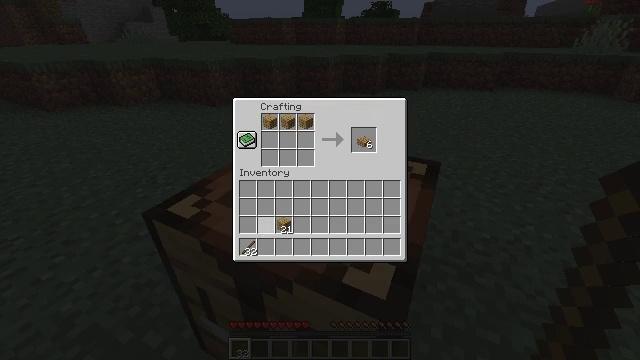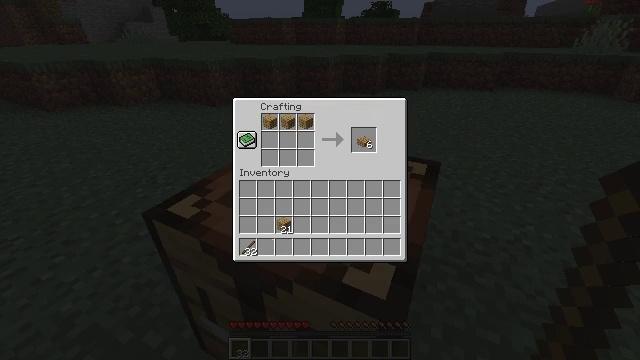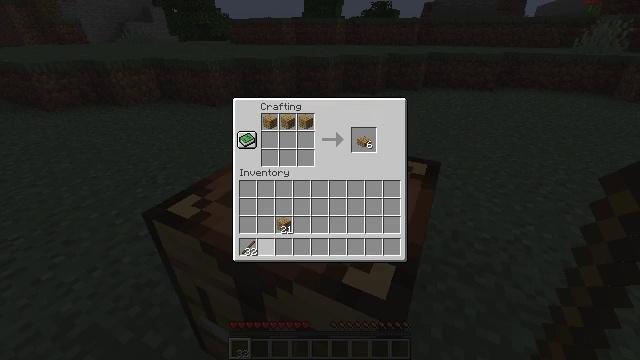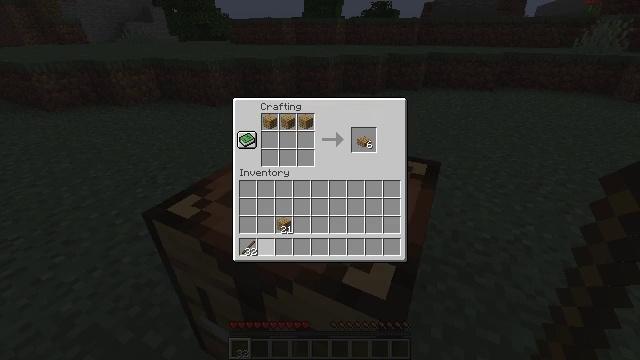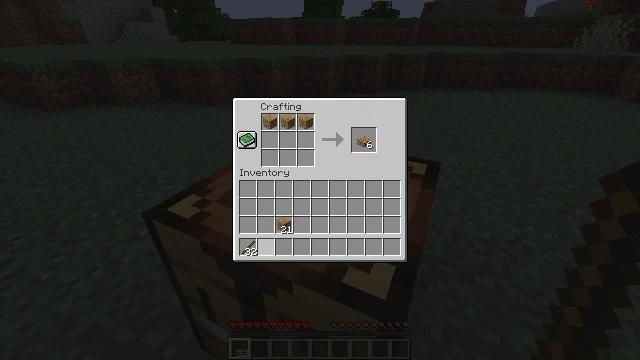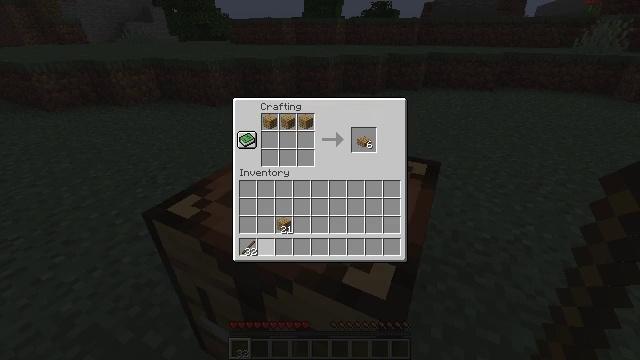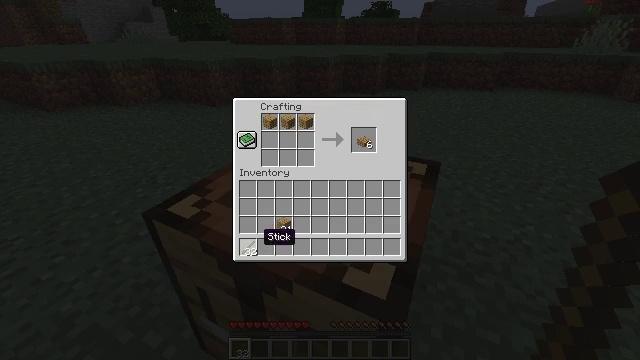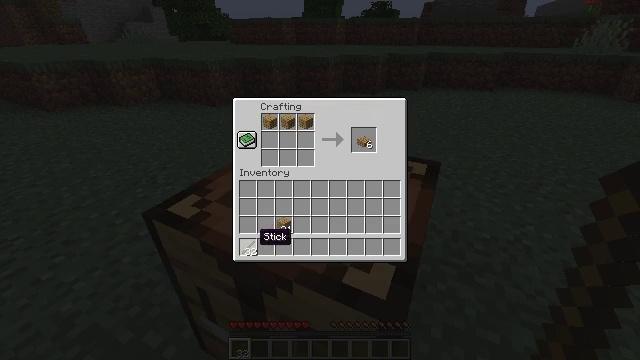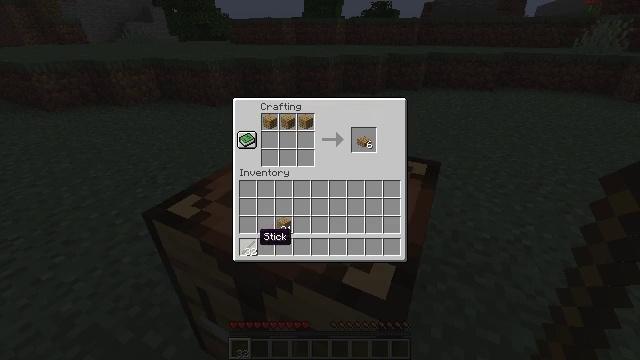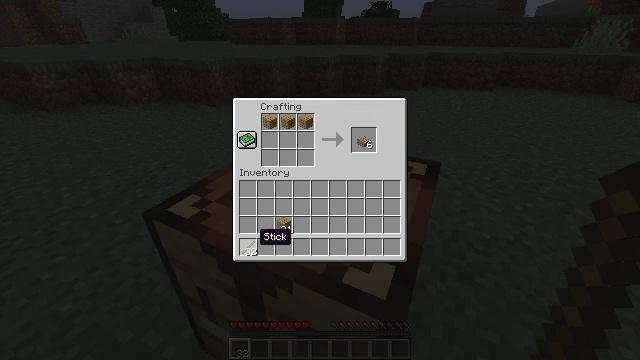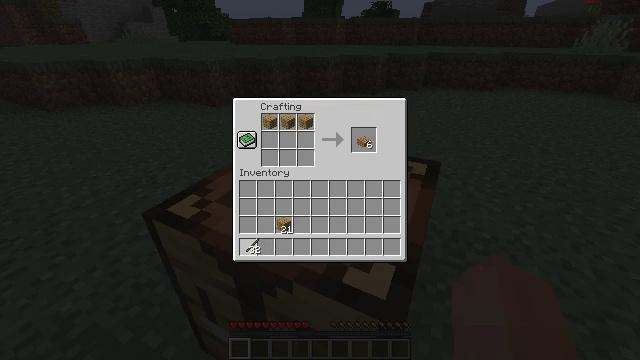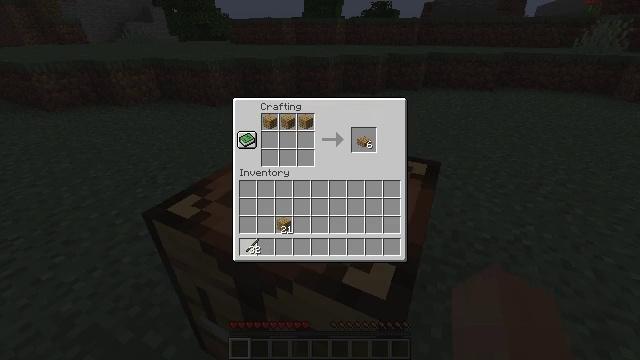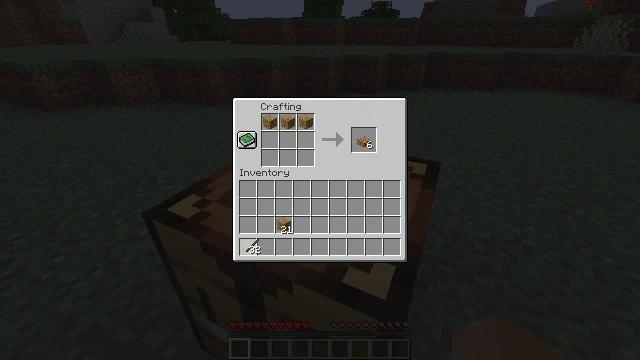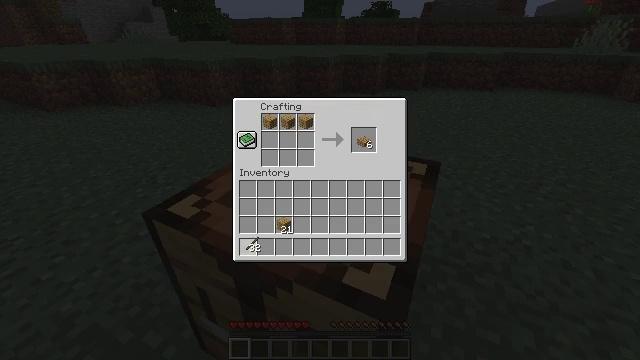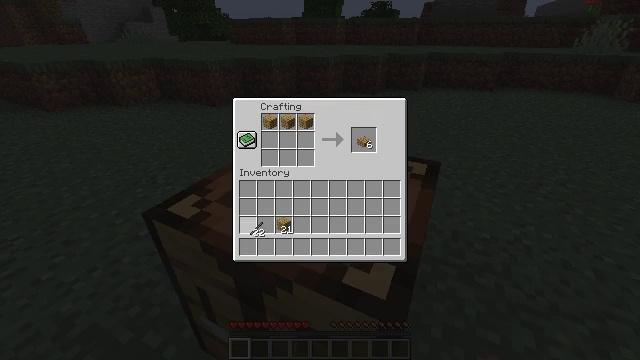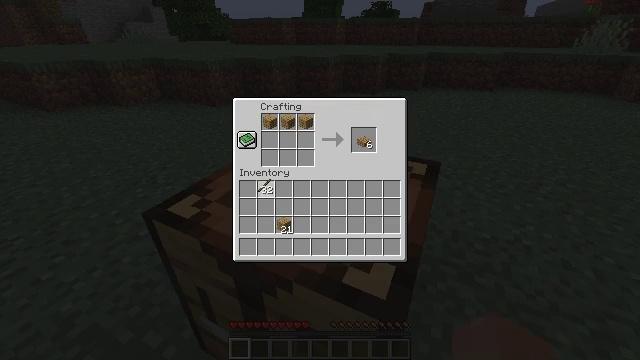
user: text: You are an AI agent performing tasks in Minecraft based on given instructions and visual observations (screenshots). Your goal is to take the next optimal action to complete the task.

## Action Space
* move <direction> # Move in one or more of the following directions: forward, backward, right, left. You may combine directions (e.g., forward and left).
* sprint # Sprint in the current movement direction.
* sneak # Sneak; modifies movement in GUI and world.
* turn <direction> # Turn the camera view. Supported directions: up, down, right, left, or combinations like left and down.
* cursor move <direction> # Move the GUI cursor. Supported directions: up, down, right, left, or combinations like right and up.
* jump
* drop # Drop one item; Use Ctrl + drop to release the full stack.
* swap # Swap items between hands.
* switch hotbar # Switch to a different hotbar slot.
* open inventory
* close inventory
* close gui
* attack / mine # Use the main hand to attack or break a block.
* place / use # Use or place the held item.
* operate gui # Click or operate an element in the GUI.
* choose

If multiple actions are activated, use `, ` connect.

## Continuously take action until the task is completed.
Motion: motion action
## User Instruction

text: Create a wooden pickaxe.
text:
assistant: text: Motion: no_op
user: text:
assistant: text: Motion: no_op
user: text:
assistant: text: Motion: no_op
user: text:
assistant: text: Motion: no_op
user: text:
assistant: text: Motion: no_op
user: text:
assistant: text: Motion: no_op
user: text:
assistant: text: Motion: no_op
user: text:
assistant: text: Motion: no_op
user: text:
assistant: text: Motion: no_op
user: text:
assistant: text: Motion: no_op
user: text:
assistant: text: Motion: no_op
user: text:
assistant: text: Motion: operate gui
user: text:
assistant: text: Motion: operate gui
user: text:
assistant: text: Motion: operate gui
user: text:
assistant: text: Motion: operate gui
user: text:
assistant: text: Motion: cursor move up
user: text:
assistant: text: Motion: cursor move right and up
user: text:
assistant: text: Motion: cursor move right and up
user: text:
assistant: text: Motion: cursor move up
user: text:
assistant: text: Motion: no_op
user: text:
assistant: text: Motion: no_op
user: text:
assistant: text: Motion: no_op
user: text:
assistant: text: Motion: no_op
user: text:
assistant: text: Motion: no_op
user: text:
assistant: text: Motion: no_op
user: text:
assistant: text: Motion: no_op
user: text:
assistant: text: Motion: no_op
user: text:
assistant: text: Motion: no_op
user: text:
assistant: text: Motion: choose
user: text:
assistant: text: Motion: choose